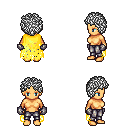
a pixel art fantasy rpg character, female body template, human, tanned skin, yellow tattered cape, metal pants, white curly afro hairstyle, metal gloves, four views (front, back, left, right), 2x2 character sprite sheet, small pixel art, hard edges, no anti-aliasing